Question: i am able to uploading videos to youtube but while uploading i have to go through google authentication to select your account and channel. So how do i handle this in backend so that the user must not see any popups and upload video directly
.
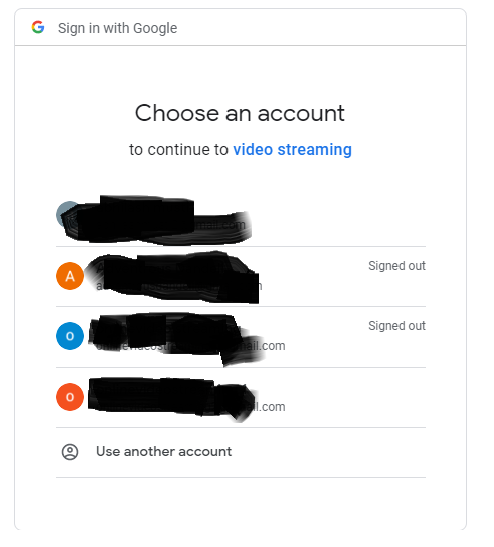
Answer: You cant the way Oauth2 works is that a user must consent to your accessing their account. To do that you must popup a consent screen for them to accept
There is no other way around this.